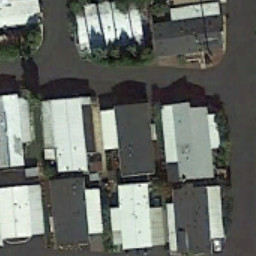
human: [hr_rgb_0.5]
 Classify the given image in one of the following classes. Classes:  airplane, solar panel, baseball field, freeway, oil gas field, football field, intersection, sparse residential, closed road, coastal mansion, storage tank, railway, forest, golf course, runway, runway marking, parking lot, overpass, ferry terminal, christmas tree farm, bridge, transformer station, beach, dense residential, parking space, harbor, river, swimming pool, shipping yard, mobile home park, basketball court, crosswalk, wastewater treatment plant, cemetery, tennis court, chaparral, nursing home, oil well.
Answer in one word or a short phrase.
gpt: mobile home park